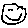
Label: smiley face